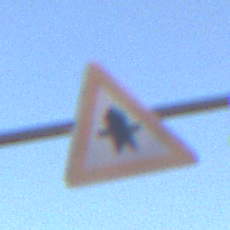
Verkehrszeichen: Vorfahrt
Umgebung: Outdoor, Nature
Tageszeit: MorningAfternoon
Wetter: Clear
Licht: Natural
Jahreszeit: NotSpecified
Kontrast: HighContrast